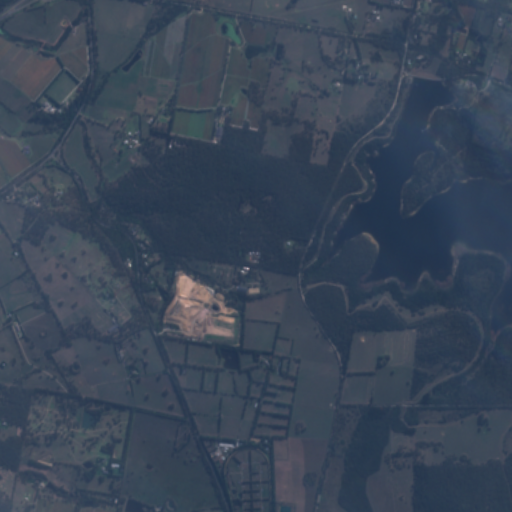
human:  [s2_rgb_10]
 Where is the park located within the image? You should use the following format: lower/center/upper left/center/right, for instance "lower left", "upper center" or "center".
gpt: The park is located in the upper right of the image.
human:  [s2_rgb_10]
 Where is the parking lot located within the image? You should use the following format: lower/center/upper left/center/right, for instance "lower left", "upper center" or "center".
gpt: The parking lot is located in the upper right of the image.
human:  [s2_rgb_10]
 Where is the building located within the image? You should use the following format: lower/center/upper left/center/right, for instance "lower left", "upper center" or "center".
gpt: There is no building in the image.